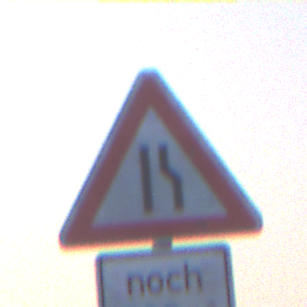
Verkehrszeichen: EinseitigVerengteFahrbahnRechts
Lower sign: LaengeEinerStrecke3
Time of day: SunriseSunset
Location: Outdoor (Urban)
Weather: Clear
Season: NotSpecified
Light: Natural